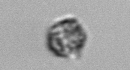
Label: Dinophyceae